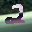
Label: 2